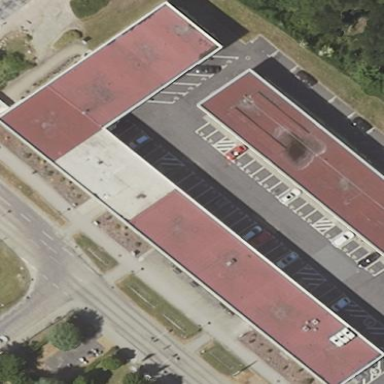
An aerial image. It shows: Office building.